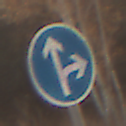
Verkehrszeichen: VorgeschriebeneFahrtrichtungGeradeausOderRechts
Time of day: SunriseSunset
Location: Outdoor (Nature)
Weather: PartlyCloudy
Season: NotSpecified
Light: Natural